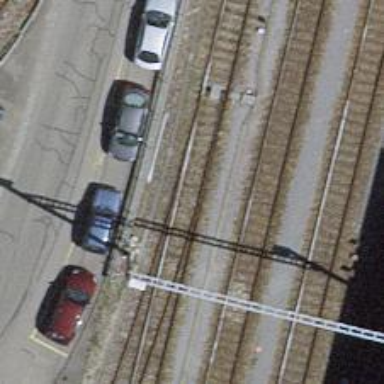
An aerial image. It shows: Railway switch.